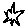
Label: star